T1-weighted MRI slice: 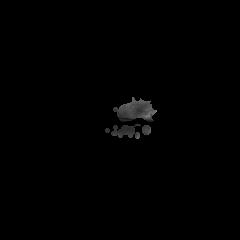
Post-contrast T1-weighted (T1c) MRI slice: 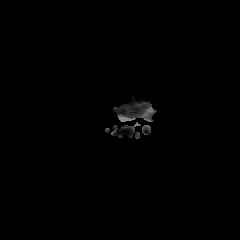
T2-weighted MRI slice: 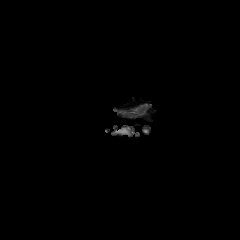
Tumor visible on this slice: no